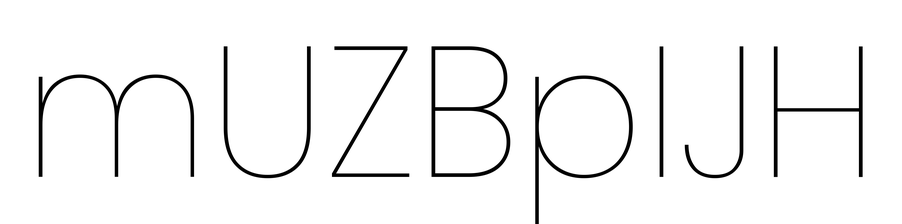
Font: Poppins-Thin